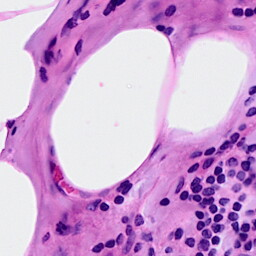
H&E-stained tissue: Breast